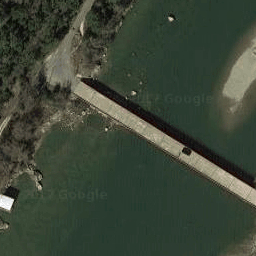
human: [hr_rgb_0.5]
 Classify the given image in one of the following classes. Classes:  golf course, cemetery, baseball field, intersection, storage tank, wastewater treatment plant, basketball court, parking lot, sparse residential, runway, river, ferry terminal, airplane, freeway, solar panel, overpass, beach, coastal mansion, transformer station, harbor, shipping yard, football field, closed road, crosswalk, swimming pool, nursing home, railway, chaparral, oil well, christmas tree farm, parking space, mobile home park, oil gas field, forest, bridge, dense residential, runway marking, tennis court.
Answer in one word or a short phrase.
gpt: bridge